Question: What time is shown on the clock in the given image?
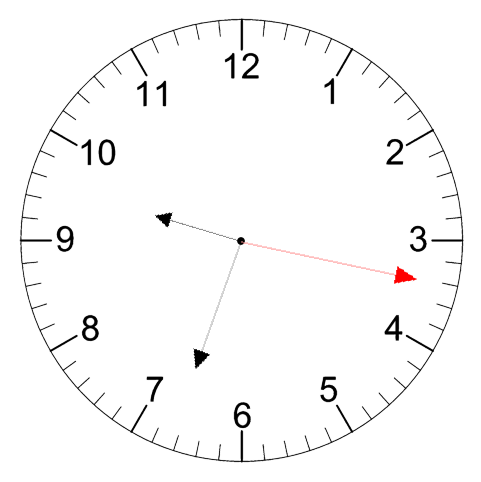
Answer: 09:33:17